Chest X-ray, PA view. Patient: 53 years old, sex F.
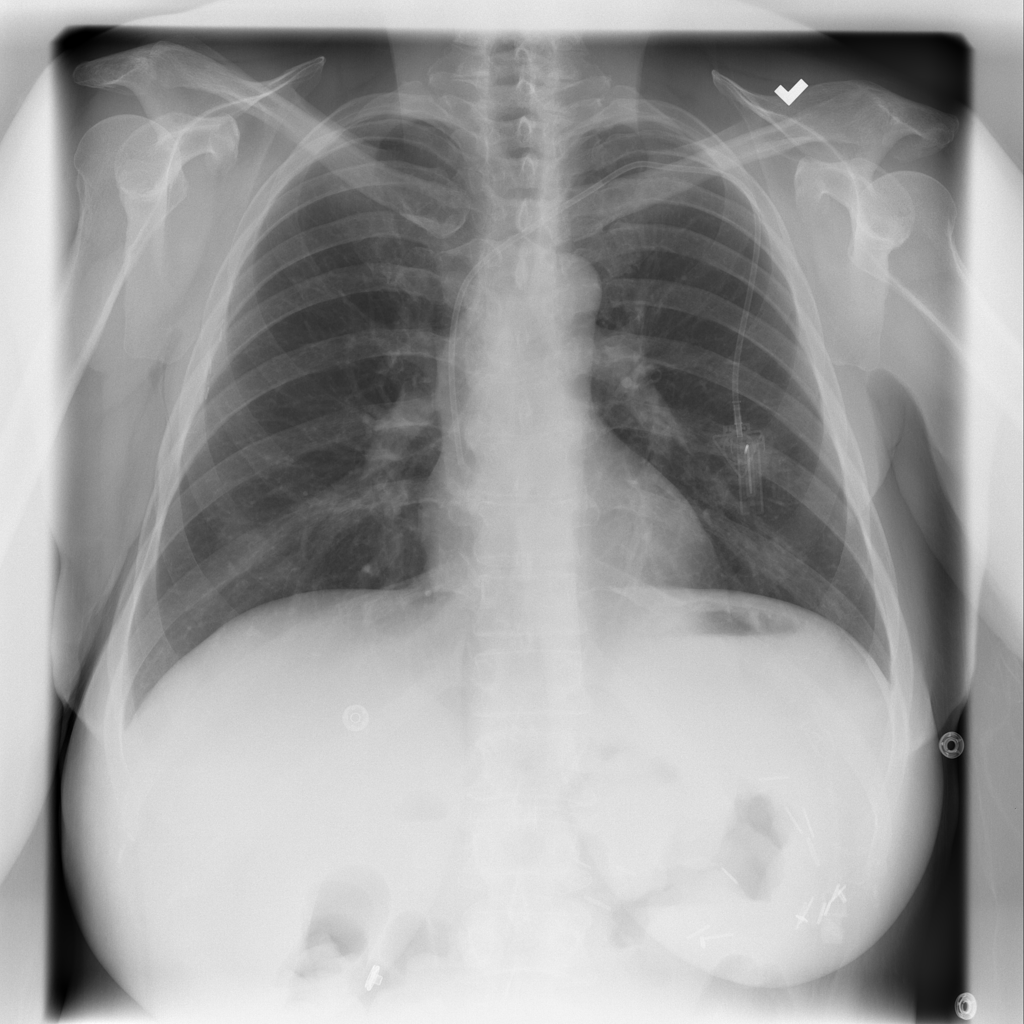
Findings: No Finding